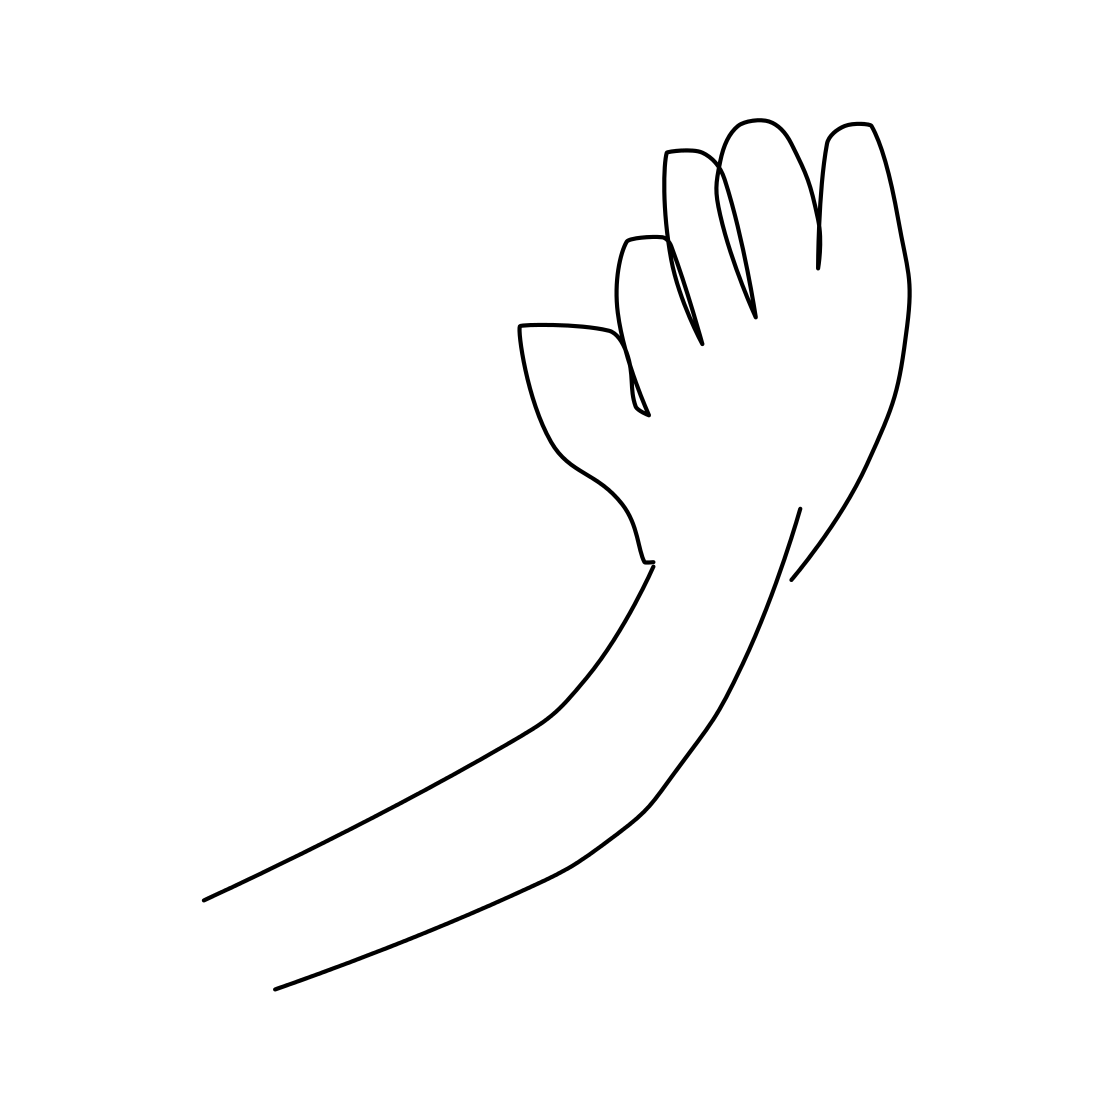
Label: hand